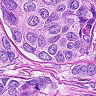
Metastatic tissue present: yes